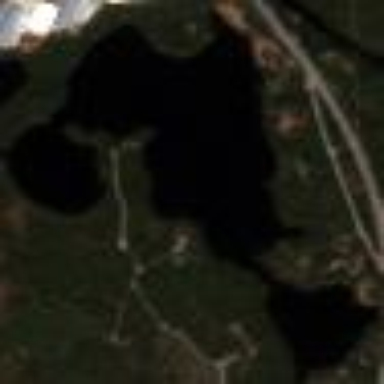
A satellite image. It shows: Serene lake surrounded by nature.